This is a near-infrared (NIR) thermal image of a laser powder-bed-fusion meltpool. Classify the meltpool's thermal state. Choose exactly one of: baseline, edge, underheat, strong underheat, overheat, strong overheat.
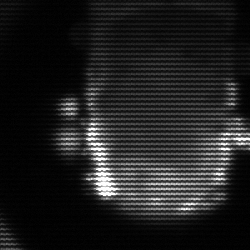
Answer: baseline